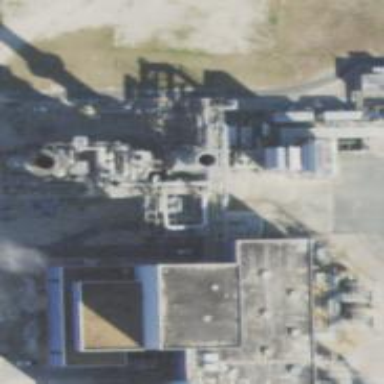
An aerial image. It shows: Gas turbine generator powered by gas.